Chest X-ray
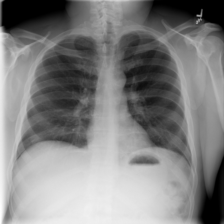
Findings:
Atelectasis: negative
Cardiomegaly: negative
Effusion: negative
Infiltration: negative
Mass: negative
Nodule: negative
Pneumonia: negative
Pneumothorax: negative
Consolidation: negative
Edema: negative
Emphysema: negative
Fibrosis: negative
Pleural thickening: negative
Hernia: negative